Question: I need to know, how do I make a textfield or textformfield like the image.
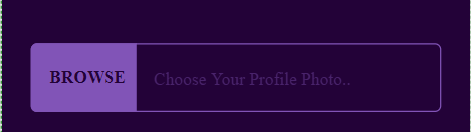
Answer: I have put together a simple code just to give you an idea.
'''
Container(
decoration: BoxDecoration(
border: Border.all(width: 1, color: Colors.purple),
borderRadius: BorderRadius.circular(radius),
),
child: IntrinsicHeight(
child: Row(
children: <Widget>[
Container(
decoration:
BoxDecoration(color: Colors.purple, borderRadius: BorderRadius.only(topLeft: Radius.circular(radius), bottomLeft: Radius.circular(radius))),
child: Center(
child: Padding(
padding: const EdgeInsets.all(8.0),
child: Text("BROWSE"),
),
),
),
Flexible(
child: Padding(
padding: const EdgeInsets.symmetric(horizontal: 8.0),
child: TextField(
decoration: InputDecoration(border: InputBorder.none, hintText: "Choose your pic", hintStyle: TextStyle(color: Colors.purple.shade400)),
),
),
),
],
),
),
)
'''
---
which looks like
<URL>